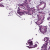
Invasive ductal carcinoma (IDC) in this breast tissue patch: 1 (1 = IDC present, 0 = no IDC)